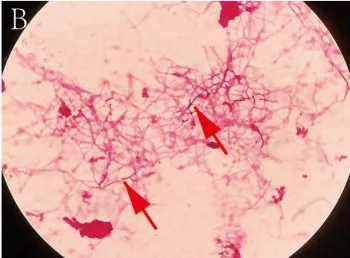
Direct blood culture smear by Gram staining (x1,000).
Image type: pathology (gram)